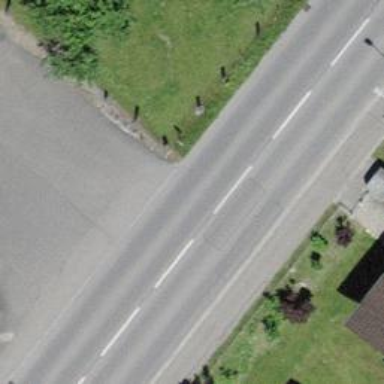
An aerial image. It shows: Primary highway with asphalt surface and sidewalk on the left side. Both the road and the left sidewalk have asphalt as the surface material.